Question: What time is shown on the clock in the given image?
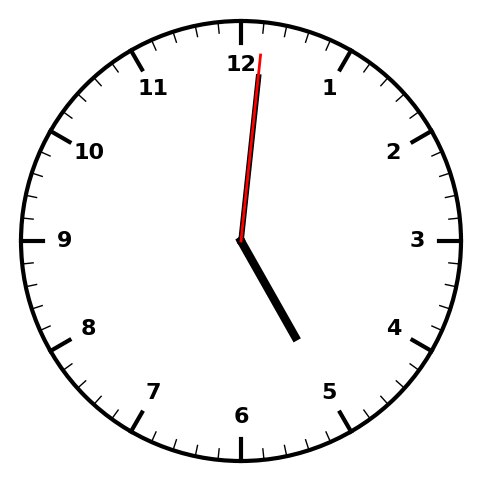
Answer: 05:01:01